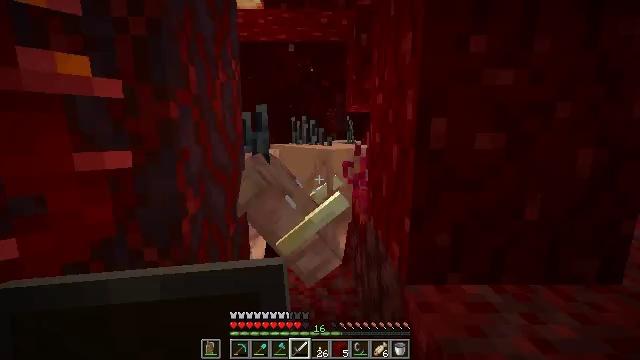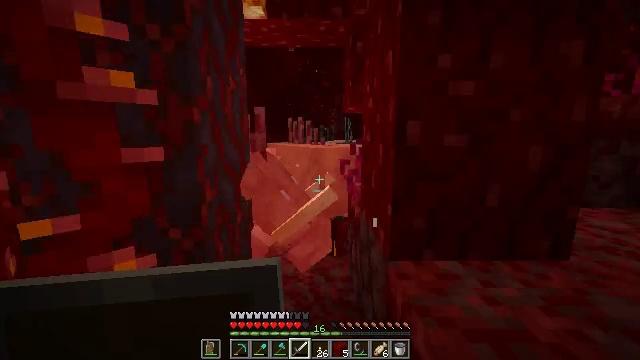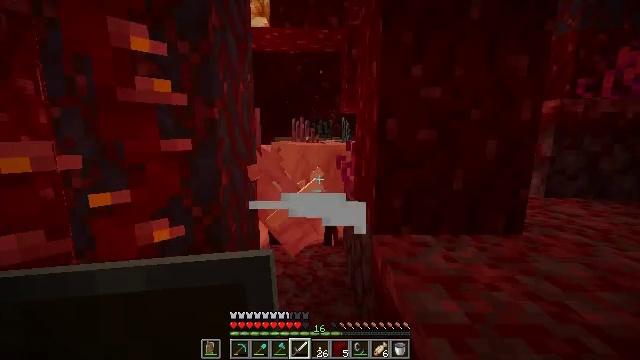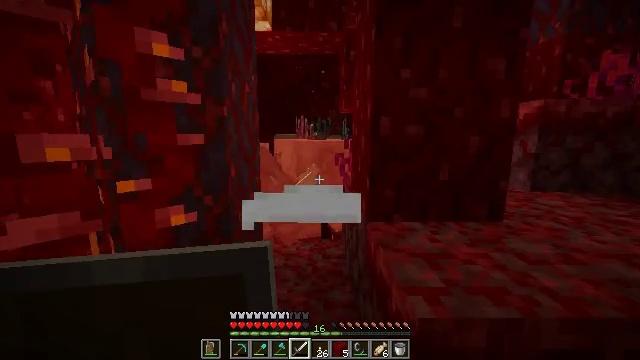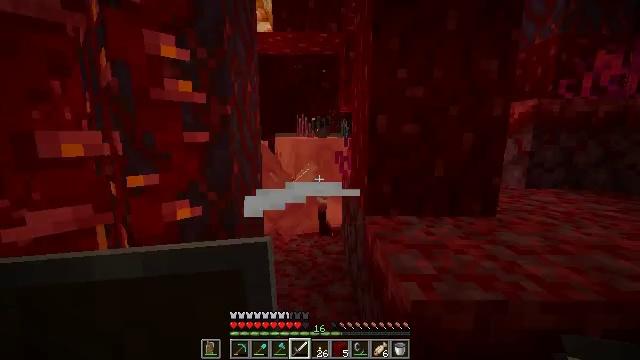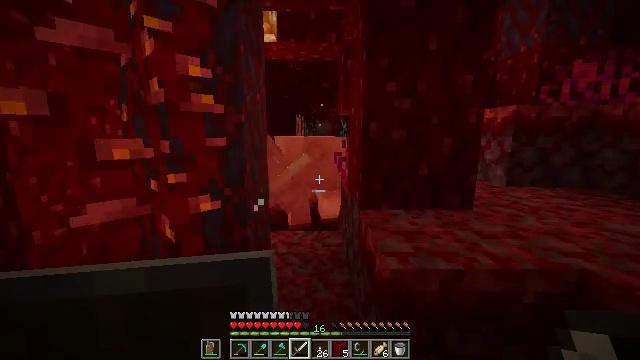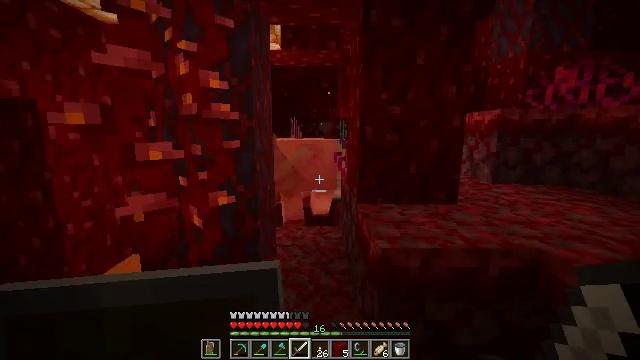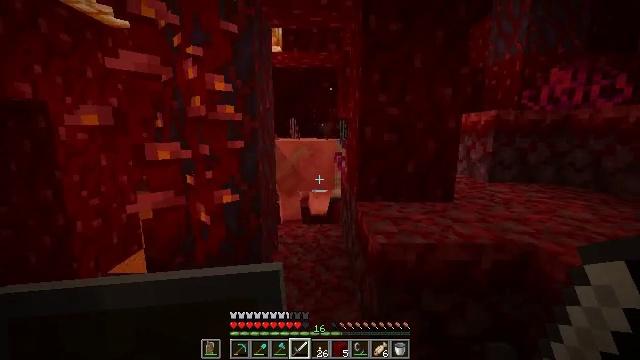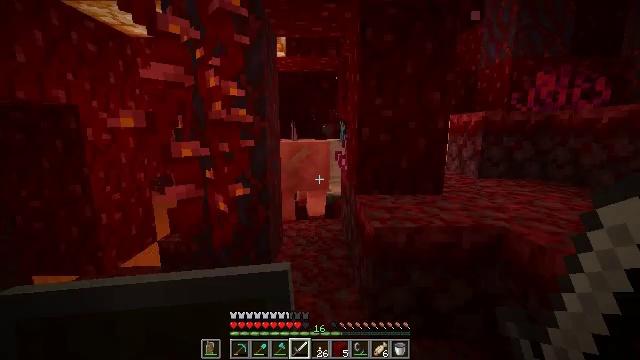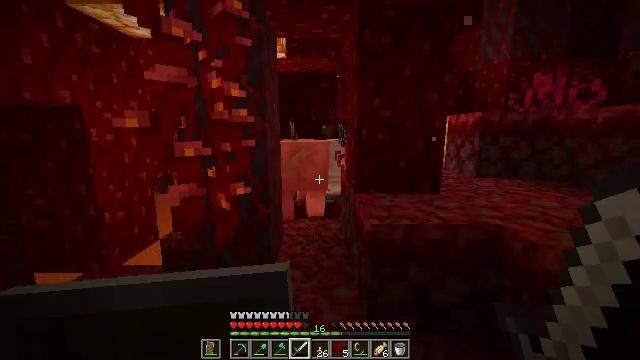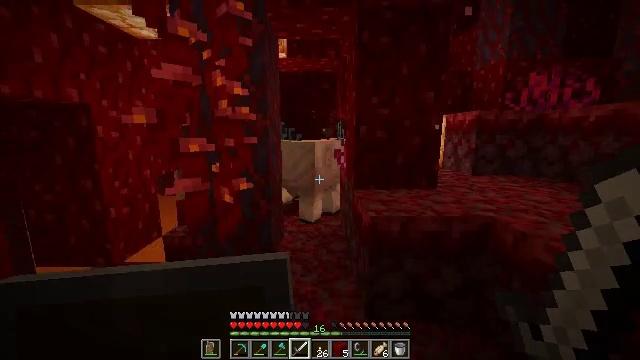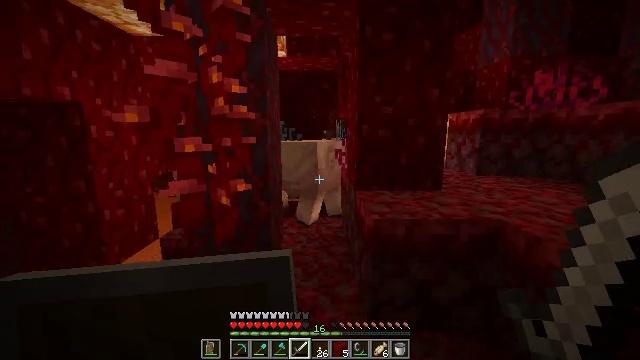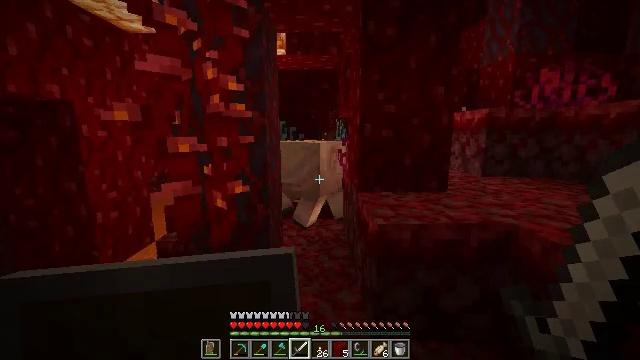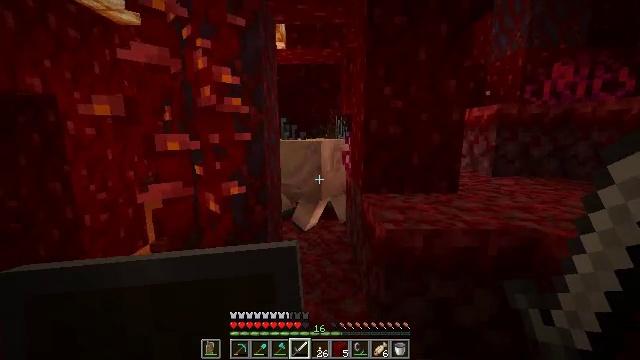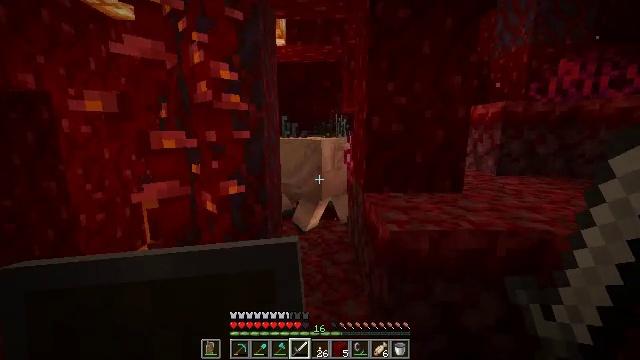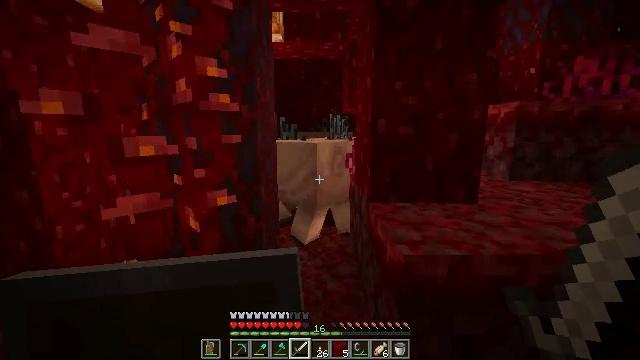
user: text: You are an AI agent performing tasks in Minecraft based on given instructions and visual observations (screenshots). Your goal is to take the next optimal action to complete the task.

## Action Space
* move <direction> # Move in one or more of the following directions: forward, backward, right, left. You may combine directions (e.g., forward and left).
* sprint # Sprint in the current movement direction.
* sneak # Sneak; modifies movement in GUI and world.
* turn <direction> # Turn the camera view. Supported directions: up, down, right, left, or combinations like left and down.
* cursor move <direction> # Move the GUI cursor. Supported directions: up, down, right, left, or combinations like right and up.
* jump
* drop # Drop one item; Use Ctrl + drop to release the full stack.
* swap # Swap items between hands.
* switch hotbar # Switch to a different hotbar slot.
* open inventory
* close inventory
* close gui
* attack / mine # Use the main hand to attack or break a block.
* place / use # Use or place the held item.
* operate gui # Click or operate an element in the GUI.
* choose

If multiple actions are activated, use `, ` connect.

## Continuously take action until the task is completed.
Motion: motion action
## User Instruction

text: Hunt nether mobs.
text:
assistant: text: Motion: move back
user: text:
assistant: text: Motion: move back
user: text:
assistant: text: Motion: move back
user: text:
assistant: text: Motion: move back
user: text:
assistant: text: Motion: move back
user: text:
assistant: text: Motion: move back
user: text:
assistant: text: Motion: move back
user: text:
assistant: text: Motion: move back
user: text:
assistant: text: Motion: no_op
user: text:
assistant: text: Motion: move forward
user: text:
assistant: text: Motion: move forward
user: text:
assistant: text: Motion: move forward
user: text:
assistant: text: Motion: move forward
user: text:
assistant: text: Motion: move forward
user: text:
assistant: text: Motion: move forward
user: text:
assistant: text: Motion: move forward
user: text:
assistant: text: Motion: move forward
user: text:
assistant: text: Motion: move forward
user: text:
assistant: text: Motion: move forward
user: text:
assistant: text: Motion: move forward
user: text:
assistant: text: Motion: move forward
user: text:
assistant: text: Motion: attack / mine
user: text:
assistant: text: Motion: move back, attack / mine
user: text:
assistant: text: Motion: move back, attack / mine
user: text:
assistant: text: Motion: move back
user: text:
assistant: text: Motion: move back
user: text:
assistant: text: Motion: move back
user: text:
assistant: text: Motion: move back
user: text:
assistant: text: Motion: move back
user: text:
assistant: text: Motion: move back